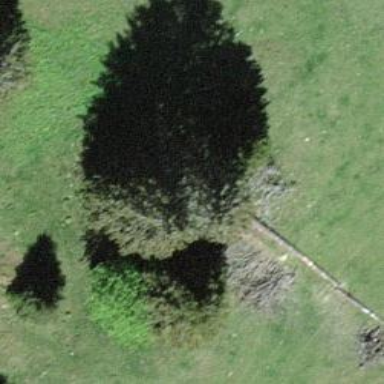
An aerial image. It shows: Needle-leaved tree in natural setting.